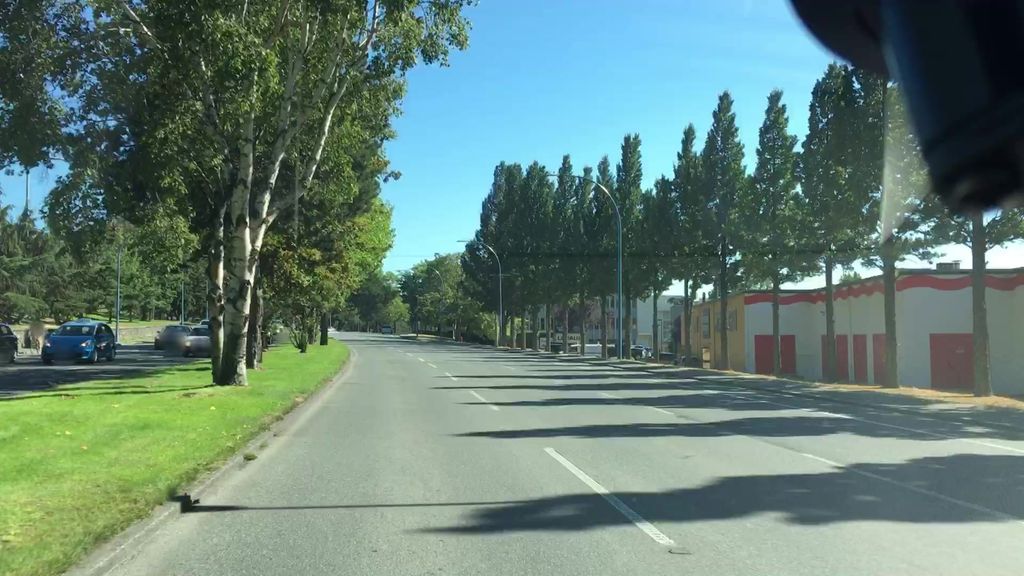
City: victoria